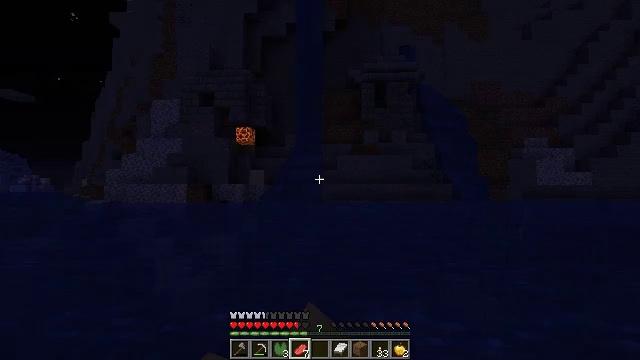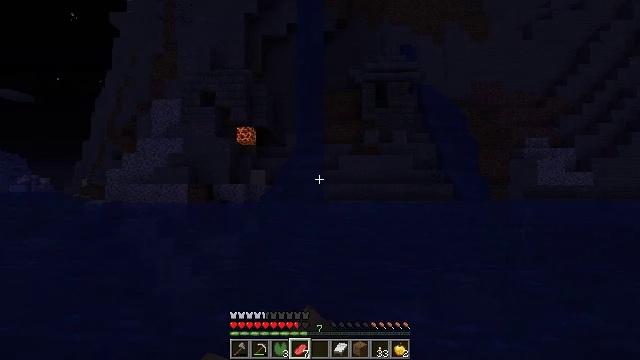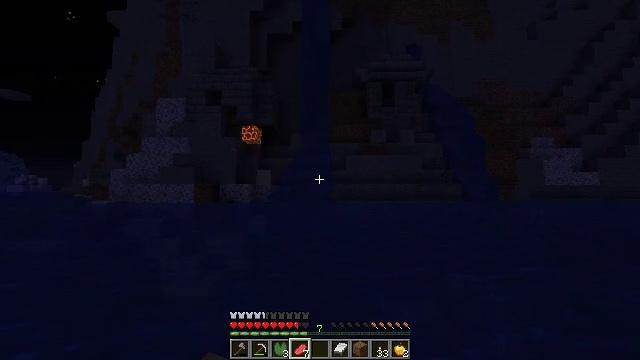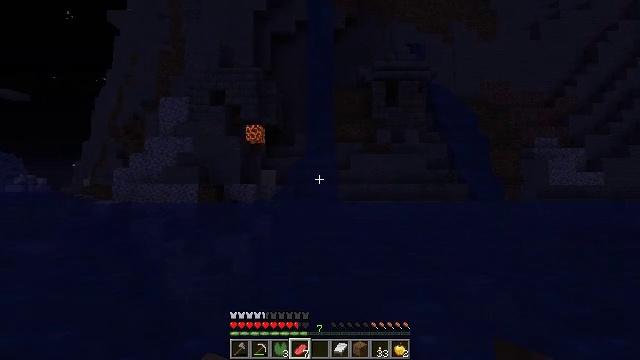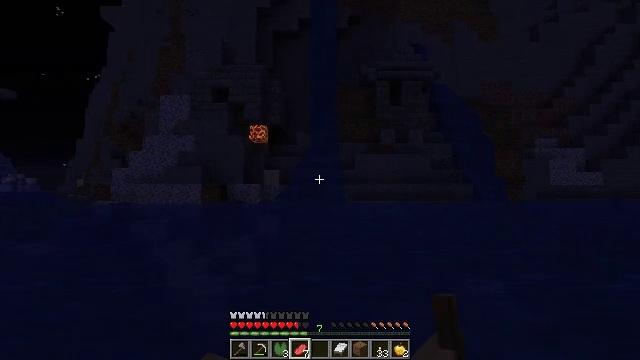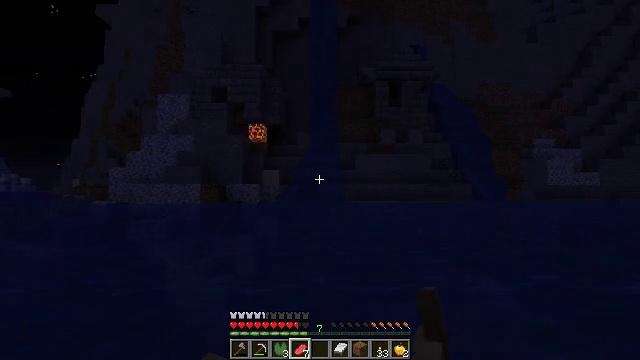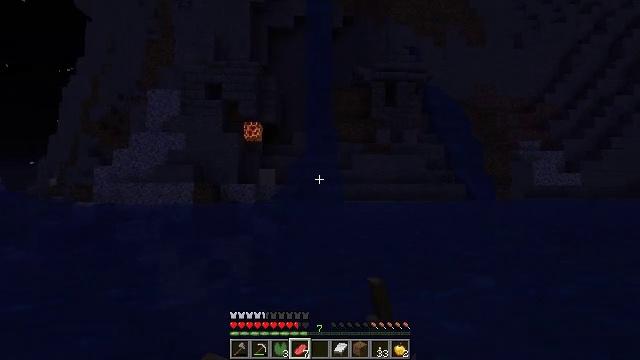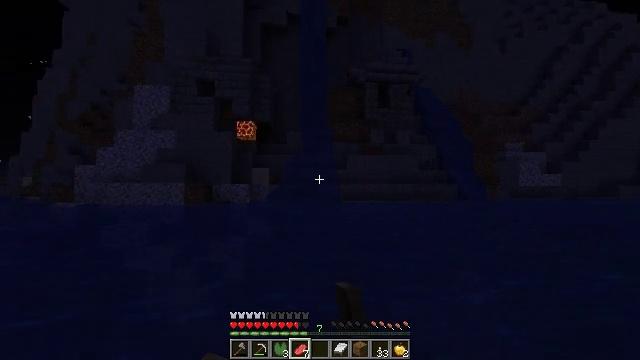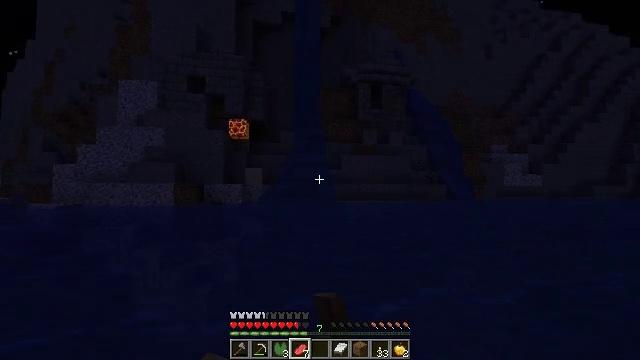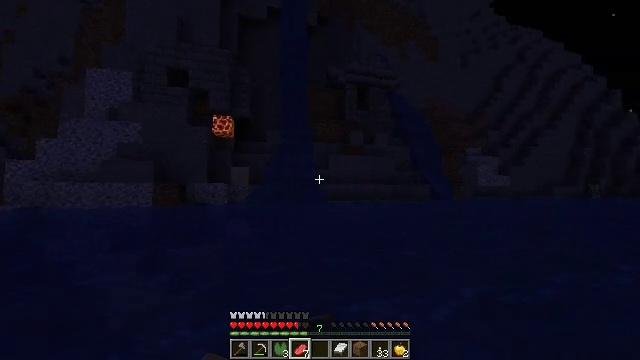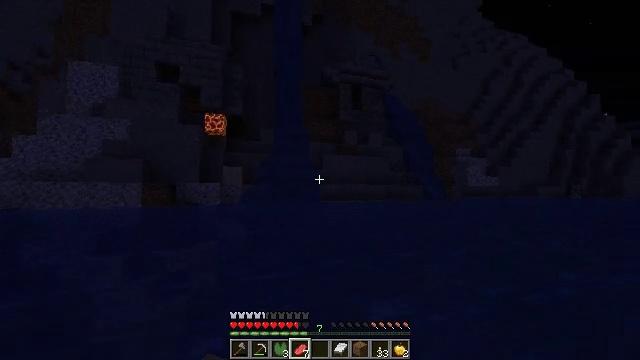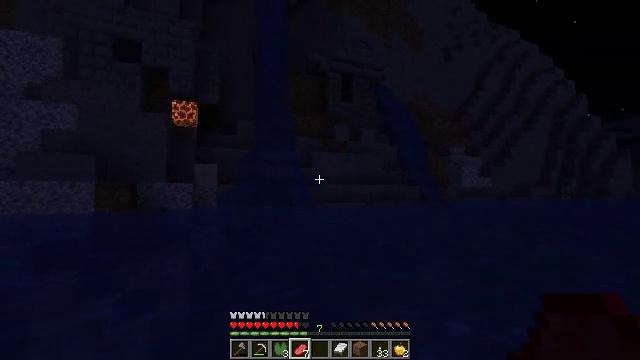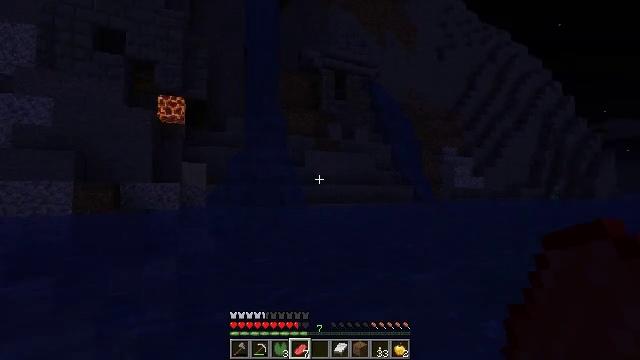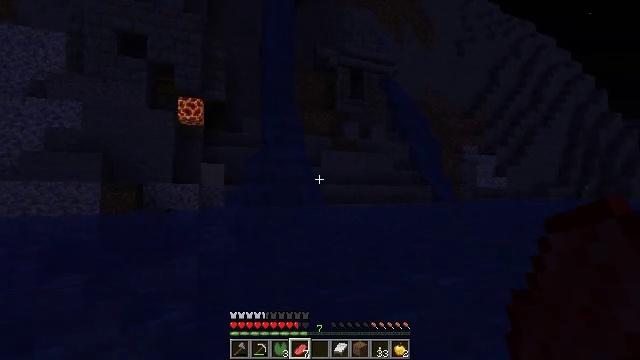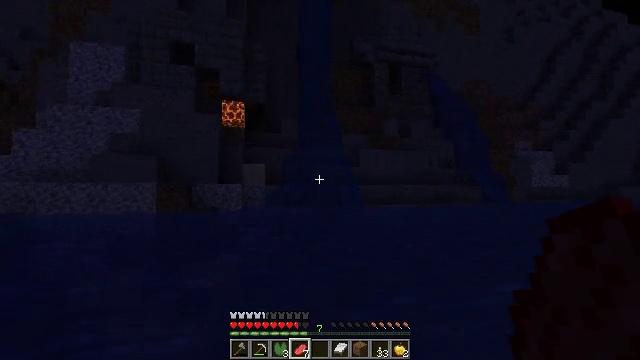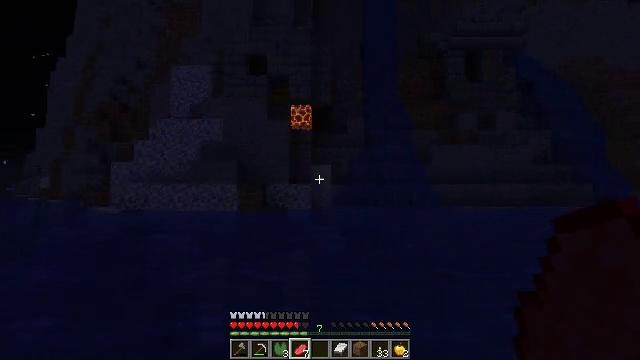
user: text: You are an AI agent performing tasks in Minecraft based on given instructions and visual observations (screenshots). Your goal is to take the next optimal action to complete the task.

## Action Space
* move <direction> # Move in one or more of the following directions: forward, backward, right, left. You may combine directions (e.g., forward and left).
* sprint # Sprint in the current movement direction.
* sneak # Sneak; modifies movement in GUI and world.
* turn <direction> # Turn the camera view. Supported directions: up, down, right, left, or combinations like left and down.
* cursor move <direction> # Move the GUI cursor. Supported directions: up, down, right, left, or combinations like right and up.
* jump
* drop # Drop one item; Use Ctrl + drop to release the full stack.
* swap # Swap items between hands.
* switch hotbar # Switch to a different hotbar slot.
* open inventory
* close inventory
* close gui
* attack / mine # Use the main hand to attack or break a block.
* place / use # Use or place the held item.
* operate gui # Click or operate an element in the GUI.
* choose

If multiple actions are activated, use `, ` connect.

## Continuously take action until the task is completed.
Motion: motion action
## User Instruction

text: Collect mossy stone bricks for building.
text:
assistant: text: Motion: move forward, sprint
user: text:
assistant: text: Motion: move forward, sprint
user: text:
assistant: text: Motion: move forward and move right, sprint
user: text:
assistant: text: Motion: move forward and move right, sprint
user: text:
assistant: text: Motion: move forward and move right, sprint
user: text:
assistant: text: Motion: move forward and move right, sprint
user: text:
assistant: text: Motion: move forward and move right, sprint
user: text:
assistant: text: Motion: move forward
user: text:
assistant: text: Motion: no_op
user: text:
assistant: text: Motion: no_op
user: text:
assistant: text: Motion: no_op
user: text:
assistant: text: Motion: no_op
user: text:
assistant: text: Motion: turn left
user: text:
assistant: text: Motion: turn left
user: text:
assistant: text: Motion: turn left
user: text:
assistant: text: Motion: turn left
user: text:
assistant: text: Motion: turn left
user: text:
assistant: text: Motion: move forward, turn left
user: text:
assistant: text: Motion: move forward, turn left
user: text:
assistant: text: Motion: move forward, turn left
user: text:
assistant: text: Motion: move forward
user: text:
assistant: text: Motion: move forward
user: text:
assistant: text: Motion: move forward
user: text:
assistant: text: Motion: move forward, turn down
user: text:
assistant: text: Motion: move forward
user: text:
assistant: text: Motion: move forward
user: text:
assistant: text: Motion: move forward, turn down
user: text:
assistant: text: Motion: move forward, turn left and down
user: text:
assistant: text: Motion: move forward, sprint, turn left and down
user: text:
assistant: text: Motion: move forward, sprint, turn left and down